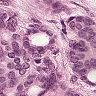
Metastatic tissue present: yes